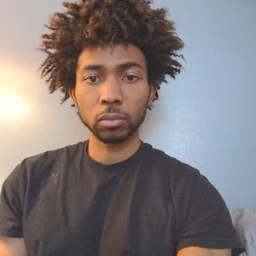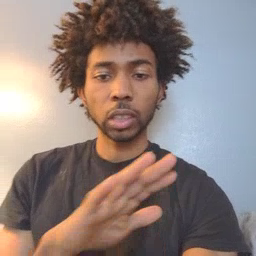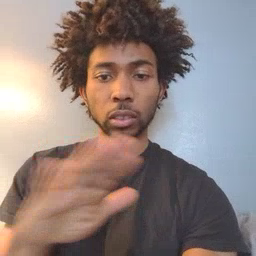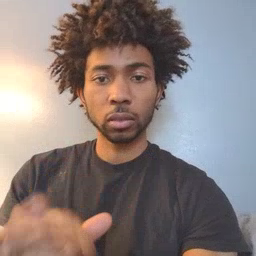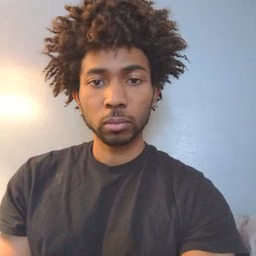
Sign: clean